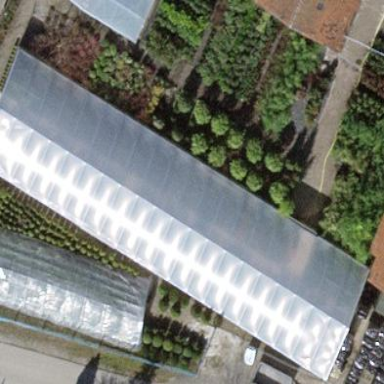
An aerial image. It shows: Greenhouse.